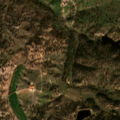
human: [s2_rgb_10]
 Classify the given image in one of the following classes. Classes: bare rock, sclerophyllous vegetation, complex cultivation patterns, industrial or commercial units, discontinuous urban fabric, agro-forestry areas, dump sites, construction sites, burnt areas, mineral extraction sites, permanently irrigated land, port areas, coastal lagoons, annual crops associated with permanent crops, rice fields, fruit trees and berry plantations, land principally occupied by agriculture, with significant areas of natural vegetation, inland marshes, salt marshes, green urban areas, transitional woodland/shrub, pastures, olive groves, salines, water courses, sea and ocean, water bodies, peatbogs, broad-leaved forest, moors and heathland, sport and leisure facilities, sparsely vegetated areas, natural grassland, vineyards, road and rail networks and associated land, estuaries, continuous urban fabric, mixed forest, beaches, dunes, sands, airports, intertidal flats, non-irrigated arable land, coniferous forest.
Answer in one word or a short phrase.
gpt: non-irrigated arable land, agro-forestry areas, transitional woodland/shrub